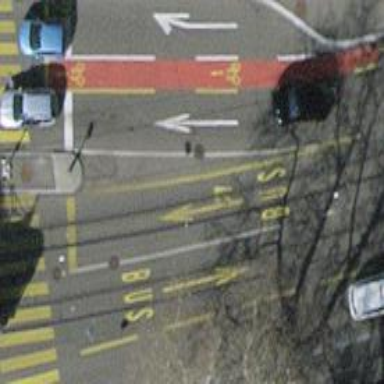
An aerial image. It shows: Secondary road with asphalt surface. There is separate sidewalk and cycle track on the right side. The road also features embedded tram rails.